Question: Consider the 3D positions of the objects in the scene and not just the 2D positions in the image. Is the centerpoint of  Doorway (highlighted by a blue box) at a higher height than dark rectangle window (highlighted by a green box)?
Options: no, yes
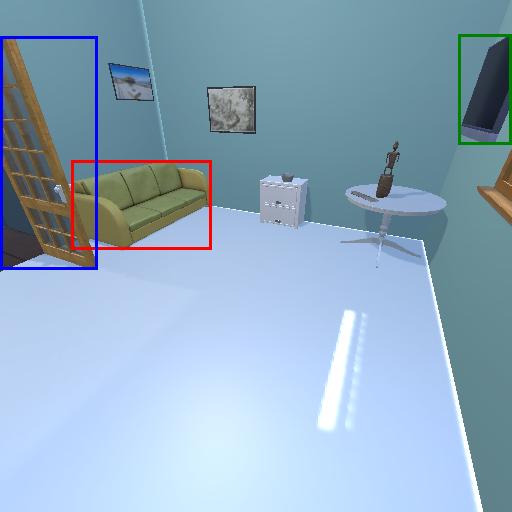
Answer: no